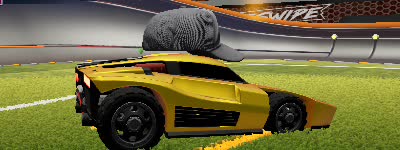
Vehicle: breakout